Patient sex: F
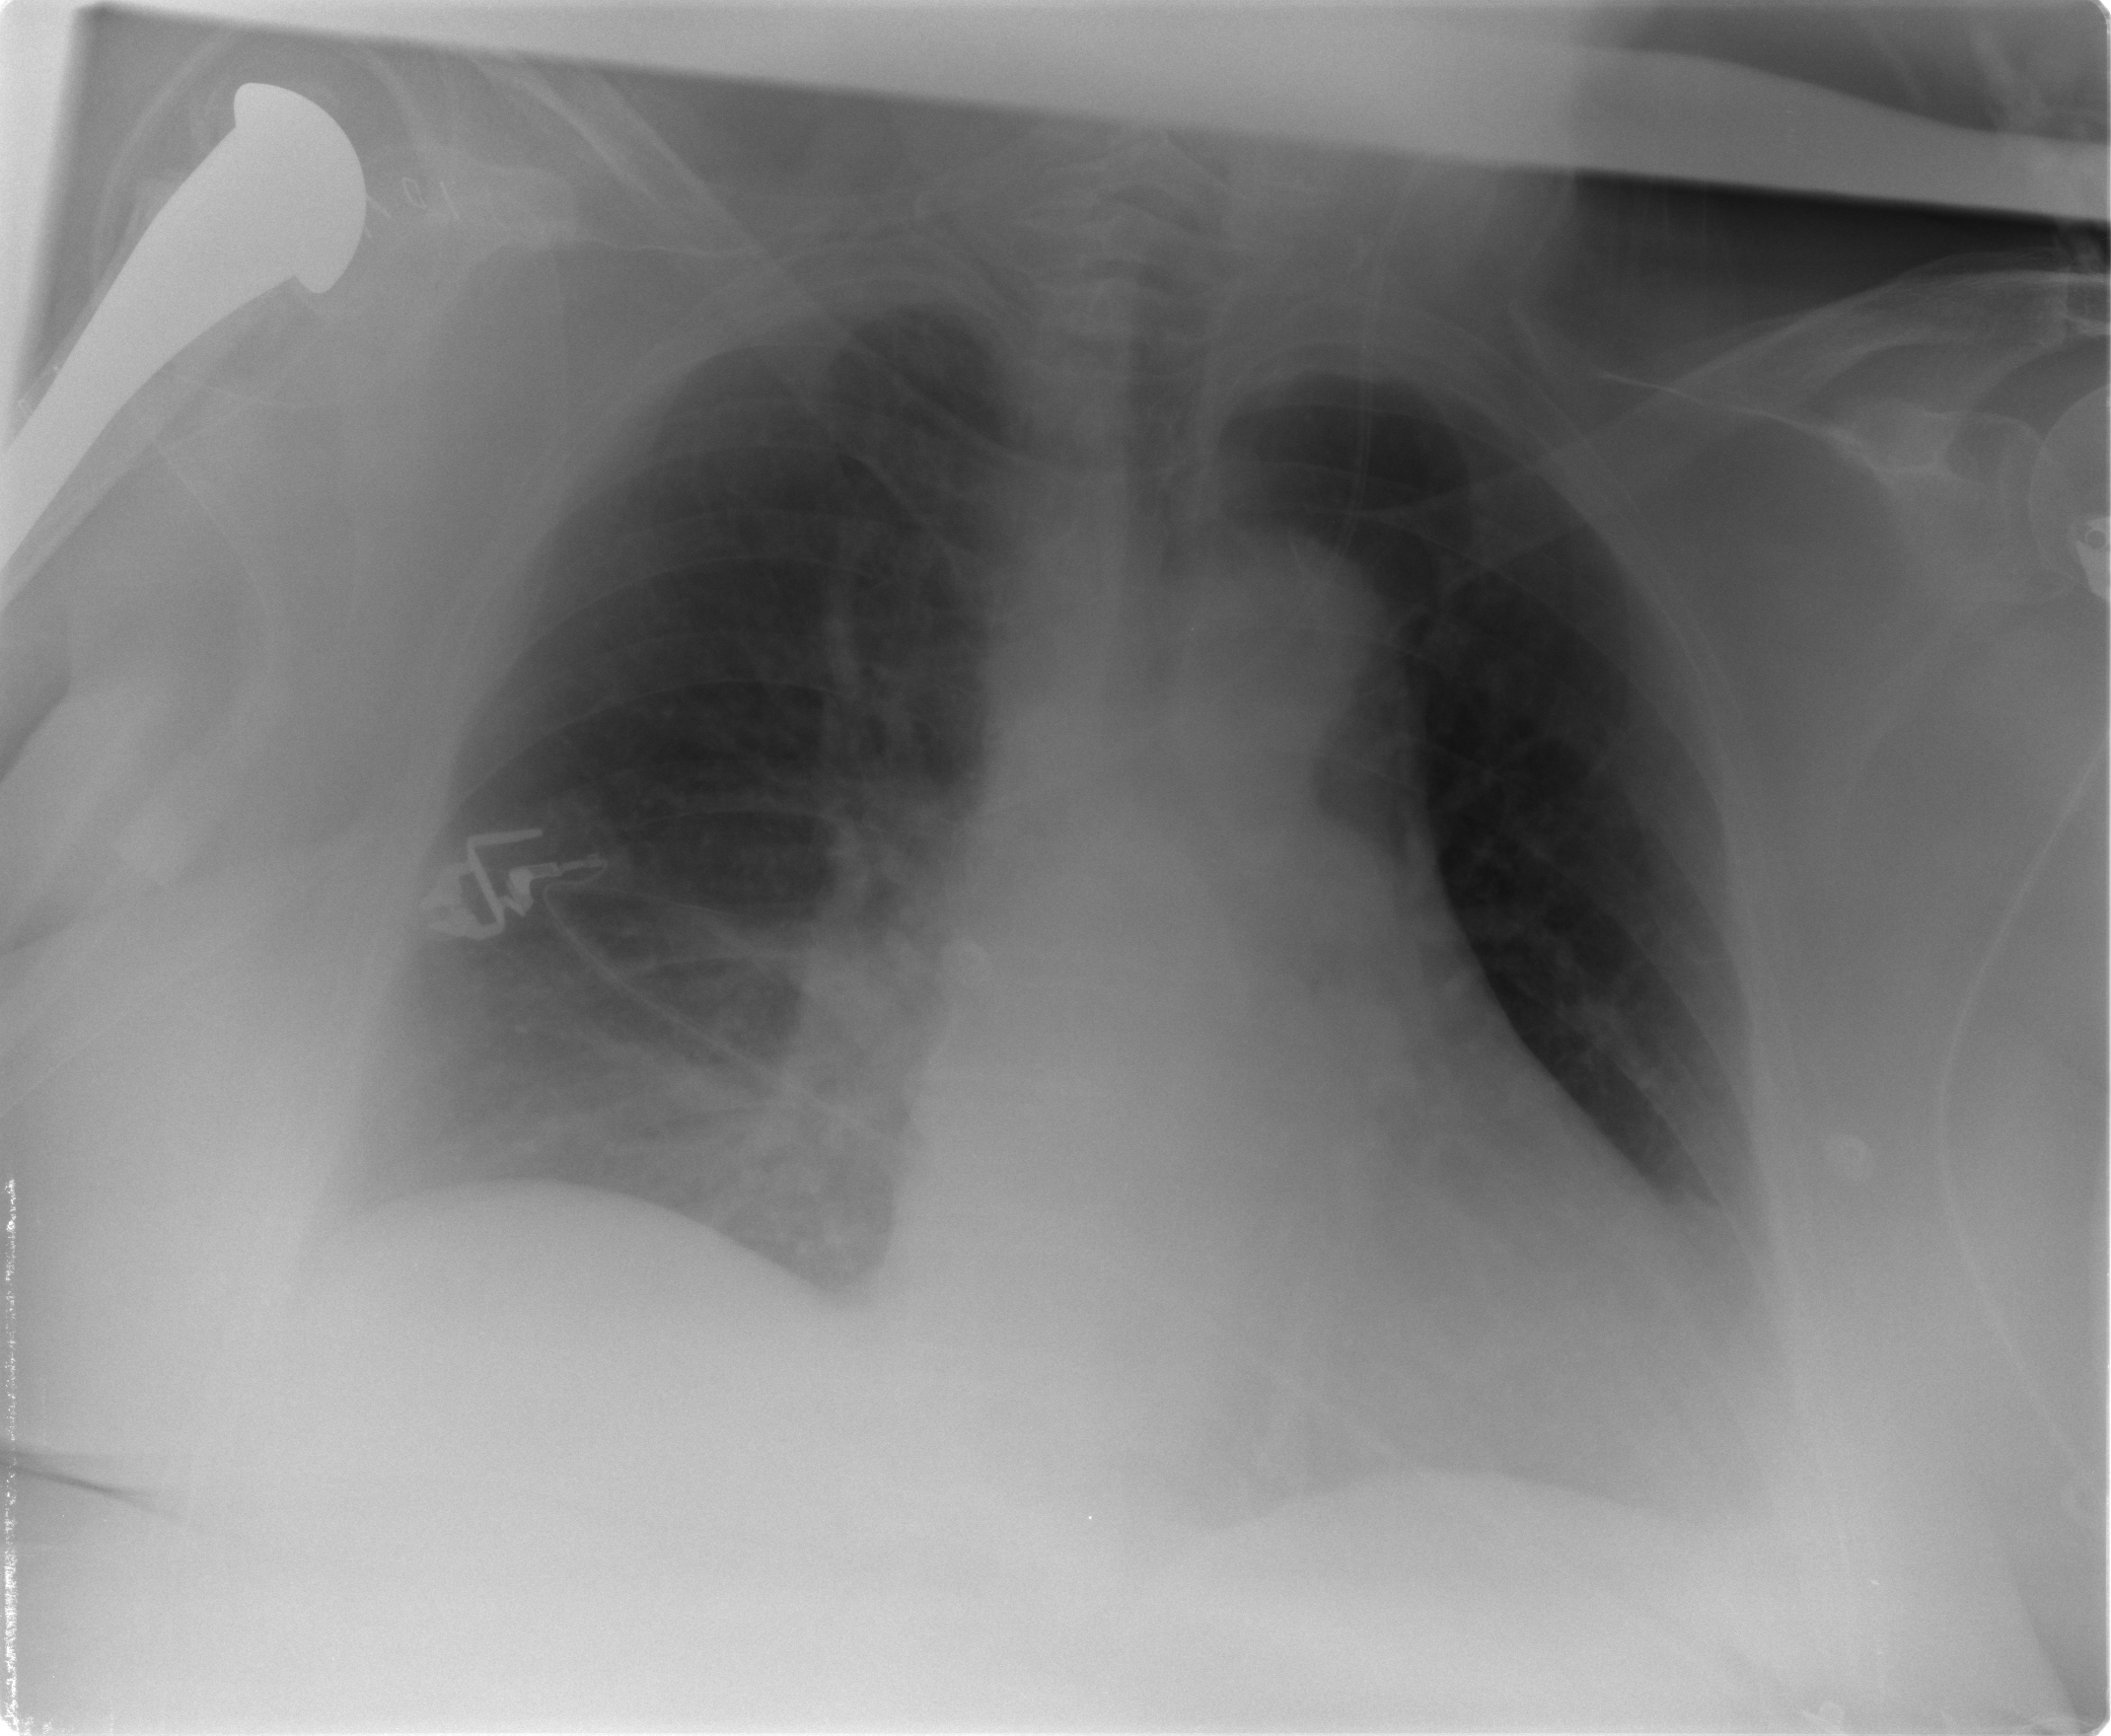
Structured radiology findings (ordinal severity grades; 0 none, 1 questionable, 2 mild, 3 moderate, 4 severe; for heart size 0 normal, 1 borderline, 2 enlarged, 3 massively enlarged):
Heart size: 1
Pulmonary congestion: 1
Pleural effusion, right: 2
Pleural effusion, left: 2
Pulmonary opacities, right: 1
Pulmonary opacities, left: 0
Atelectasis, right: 2
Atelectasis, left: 2